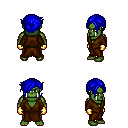
a pixel art fantasy rpg character, male body template, orc, green skin, brown robe, magenta pants, blue pixie cut hairstyle, gold gloves, four views (front, back, left, right), 2x2 character sprite sheet, small pixel art, hard edges, no anti-aliasing